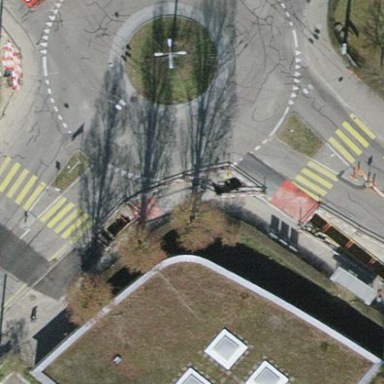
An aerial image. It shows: Secondary road with asphalt surface leading to roundabout. The presence of trolley wires indicates the use of electric trolleys in the area.